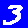
Digit: 3